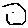
Label: hexagon